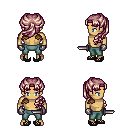
a pixel art fantasy rpg character, male body template, human, tanned skin, leather shoulder armor, teal pants, white blonde princess hairstyle, metal gloves, ghillies, dagger, four views (front, back, left, right), 2x2 character sprite sheet, small pixel art, hard edges, no anti-aliasing